Question:
I am trying to use the "Not Equal" command in Sql but it does not seem to be working. I want to get the total count when all the 3 fields (status1, status2 and status3) are not equal to Yes. For some reason I am getting 0 records.
'''
SELECT
COUNT(ID) from [maintable]
WHERE
status1 <> 'YES'
and status2 <> 'YES'
and status3 <> 'YES'
'''
The above query does not generate any results. What am i doing wrong here? Thanks
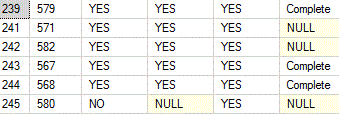
Answer: Try this:
'''
SELECT
COUNT(ID) from [maintable]
WHERE
COALESCE(status1, '') <> 'YES'
AND COALESCE(status2, '') <> 'YES'
AND COALESCE(status3, '') <> 'YES'
'''
'null' values are not '<> 'YES'', they are undefined.
<URL>